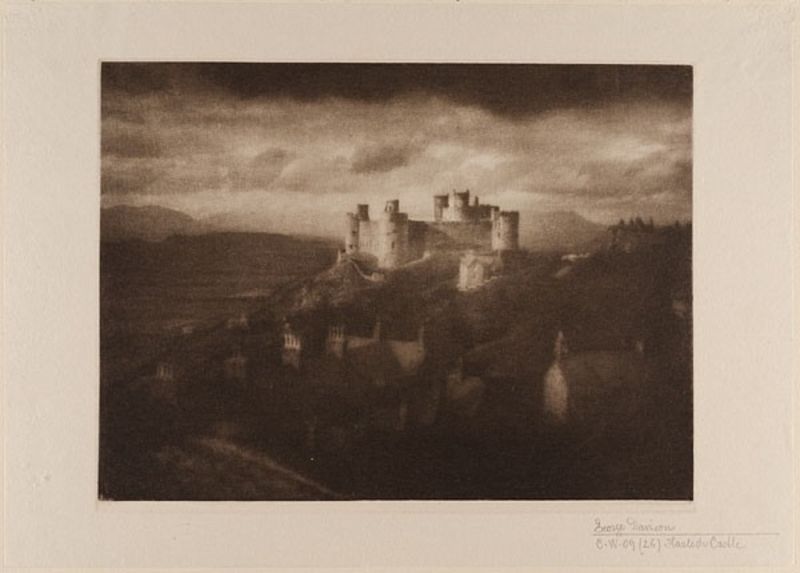
Künstler: George Davison
Standort: Hamburg
Institution: Museum für Kunst und Gewerbe Hamburg
Schlagwörter: stadt, schloss, trauer, turm, papier, ort, dorf, melancholie, foto, fotografie, photographie, stadtansicht, burg, photo, palais, landschaften, landschaftsdarstellung, lichtbild, piktoralismus, kunstfotografie, piktorialismus, heliogravur, gewässer, künstlerische, pictorialismus, heliogravüre, photogravüre, fotogravüre